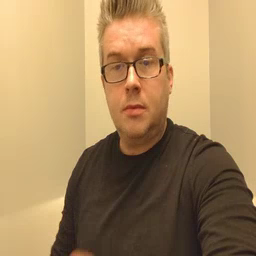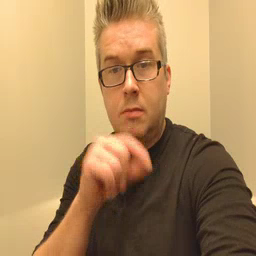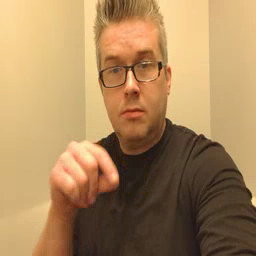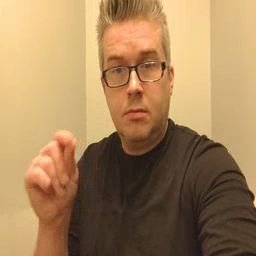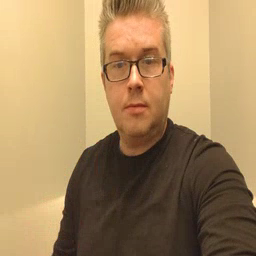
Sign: pen